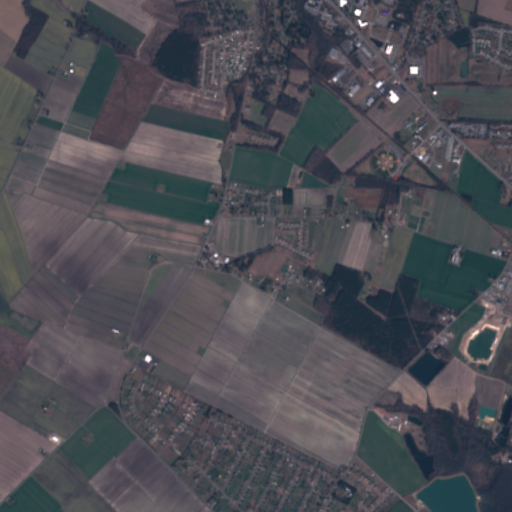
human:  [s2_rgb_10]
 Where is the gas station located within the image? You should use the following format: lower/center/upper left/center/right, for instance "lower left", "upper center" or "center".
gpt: The gas station is located in the upper right of the image.
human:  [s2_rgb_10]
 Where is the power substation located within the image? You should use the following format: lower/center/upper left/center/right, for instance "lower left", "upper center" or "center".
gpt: The power substation is located in the upper right of the image.
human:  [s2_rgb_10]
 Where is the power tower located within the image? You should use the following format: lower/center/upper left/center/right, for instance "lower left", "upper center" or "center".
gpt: The power tower is located in the upper center of the image.
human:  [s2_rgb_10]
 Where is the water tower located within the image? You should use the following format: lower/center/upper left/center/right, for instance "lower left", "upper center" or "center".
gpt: The water tower is located in the upper right of the image.
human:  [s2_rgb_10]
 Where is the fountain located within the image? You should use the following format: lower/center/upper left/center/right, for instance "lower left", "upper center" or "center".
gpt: The fountain is located in the lower left of the image.
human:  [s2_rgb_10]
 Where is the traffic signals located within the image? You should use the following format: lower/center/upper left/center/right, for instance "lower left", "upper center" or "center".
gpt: The traffic signals is located in the upper right of the image.
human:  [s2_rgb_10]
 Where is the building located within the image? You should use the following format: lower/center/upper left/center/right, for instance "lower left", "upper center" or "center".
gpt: There is no building in the image.